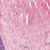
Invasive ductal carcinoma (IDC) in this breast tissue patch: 0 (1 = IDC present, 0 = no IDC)